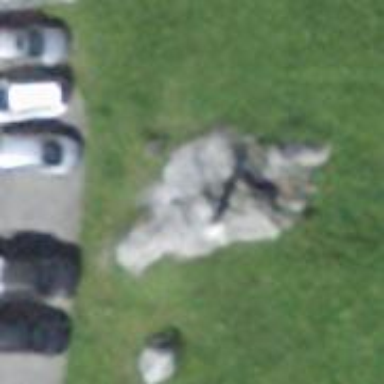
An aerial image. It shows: Historical memorial featuring statue.